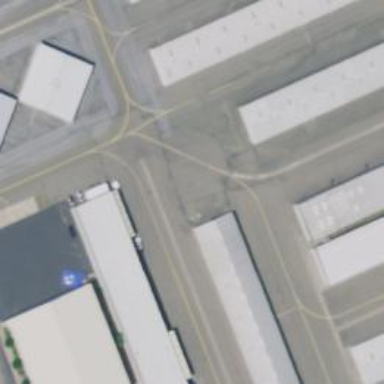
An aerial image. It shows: Asphalt taxiway at the airport.